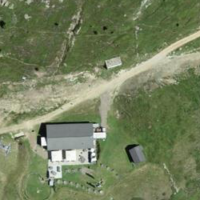
EUNIS habitat code: 26
Species observed at this site:
Erebia tyndarus